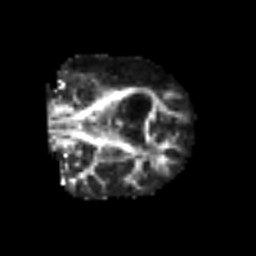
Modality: FA
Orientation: coronal
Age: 50
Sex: male
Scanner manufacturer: siemens
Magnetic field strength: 3 T
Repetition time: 6.1 s
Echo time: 0.101 s